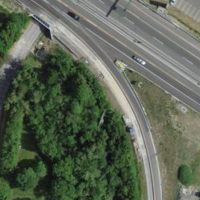
EUNIS habitat code: 57
Species observed at this site:
Prunus spinosa